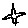
Label: star